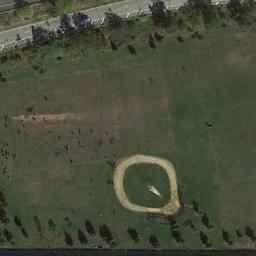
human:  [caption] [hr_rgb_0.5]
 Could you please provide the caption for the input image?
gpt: A baseball diamond on the lawn with some trees .

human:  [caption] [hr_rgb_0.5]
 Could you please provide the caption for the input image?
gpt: In the picture there is a baseball field and a parking lot .

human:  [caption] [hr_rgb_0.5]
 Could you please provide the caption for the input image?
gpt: There is a baseball diamond in the grass along the roads with several trees .

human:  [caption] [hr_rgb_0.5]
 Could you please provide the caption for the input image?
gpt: A baseball diamond is in the middle of grass next to a road .

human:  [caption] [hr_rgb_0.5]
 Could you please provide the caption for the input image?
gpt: The baseball diamond is surrounded by grass .